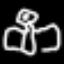
Label: angel